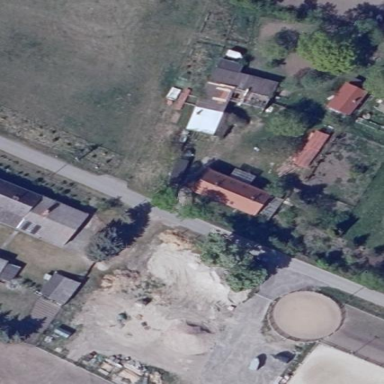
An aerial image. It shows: Farmyard area.